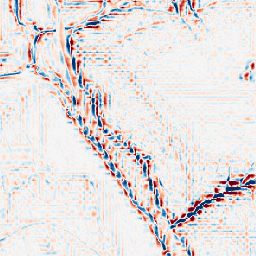
Category: wavelet
Decomposition family: wavelet_dwt
Decomposition parameters: wavelet: db2
level: 3
Upsampling method: bicubic
Upsampling parameters: scale: 4
Upsampling scale: 4